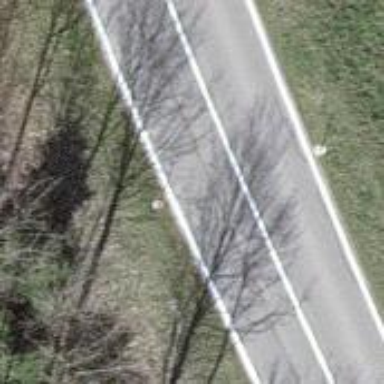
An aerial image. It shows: Primary highway.